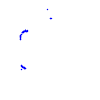
Particle: kaon